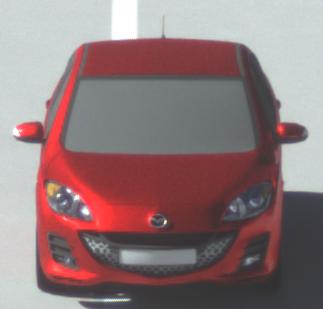
Make: Mazda
Model: 3 1.6
Detailed model: 3 (BL)
Model produced from: 2009/05
Model produced until: 2010/12
Doors: 5
Color: red
Road condition: dry road
Daytime: morning or afternoon
Contrast: high contrast